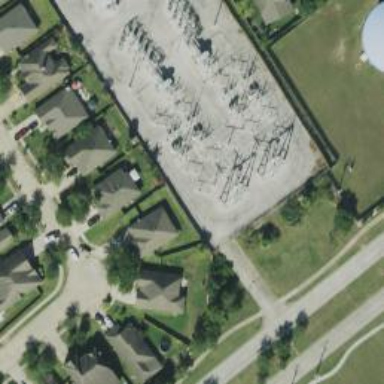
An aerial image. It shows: Switch for power supply.